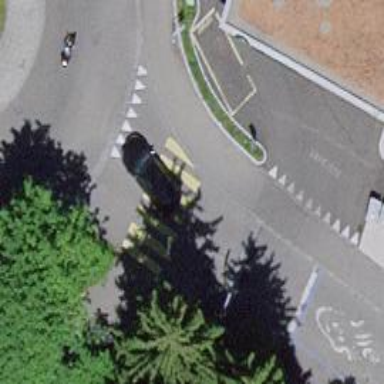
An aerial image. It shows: Uncontrolled crossing with pedestrian island.